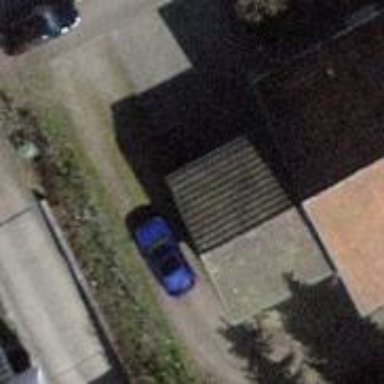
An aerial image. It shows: Group of garages.